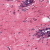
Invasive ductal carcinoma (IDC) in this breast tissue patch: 0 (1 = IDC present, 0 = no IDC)